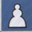
Piece: wP